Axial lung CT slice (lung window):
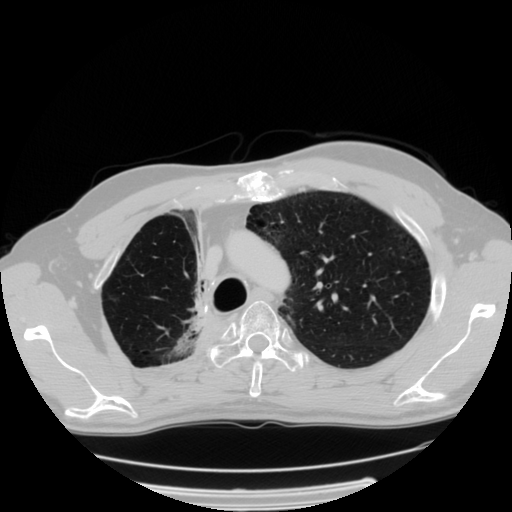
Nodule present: no